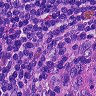
Metastatic tissue present: no